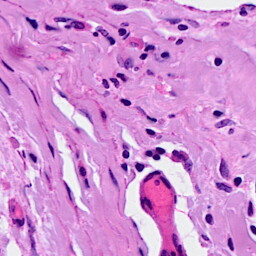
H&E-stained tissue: Breast